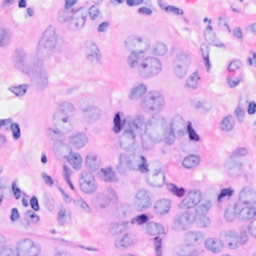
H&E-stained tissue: Breast